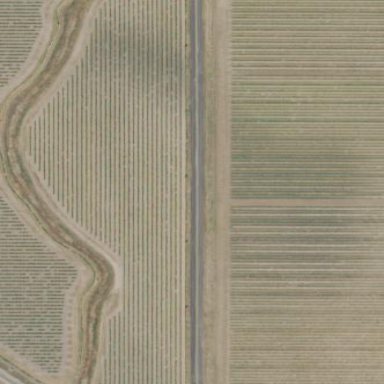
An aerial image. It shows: Vineyard with grape crops.